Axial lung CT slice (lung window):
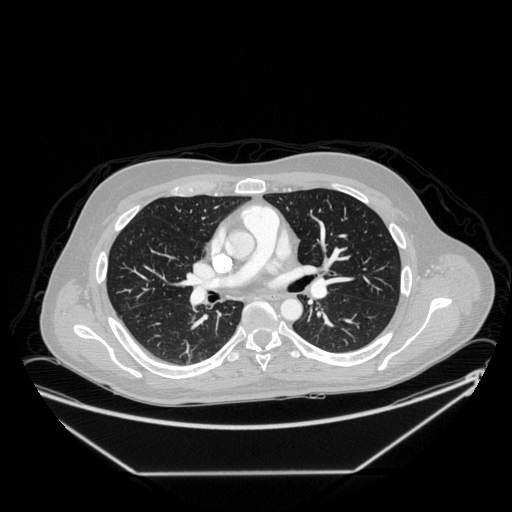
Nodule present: no